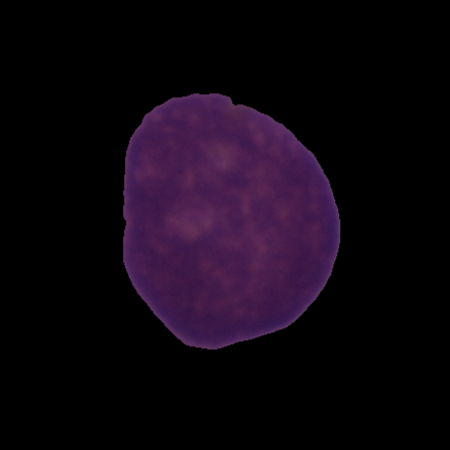
Label: healthy